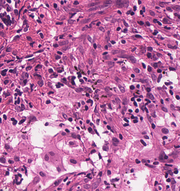
Tumor epithelial tissue: no
Tumor-associated stroma tissue: yes
Normal tissue: no